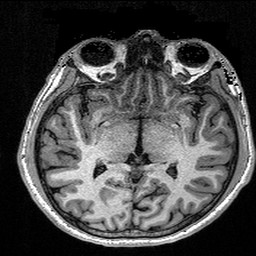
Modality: T1w
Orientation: coronal
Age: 25
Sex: female